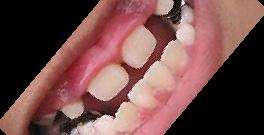
Condition: hypodontia